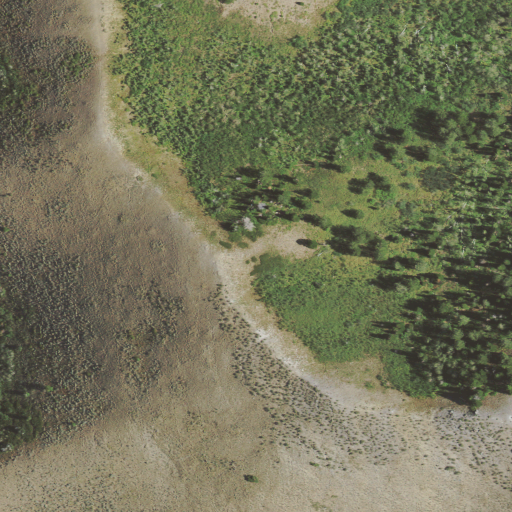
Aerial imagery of mountain in Utah named Temple Baldy containing deciduous forest, shrub, and evergreen forest